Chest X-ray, AP view. Patient: 34 years old, sex M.
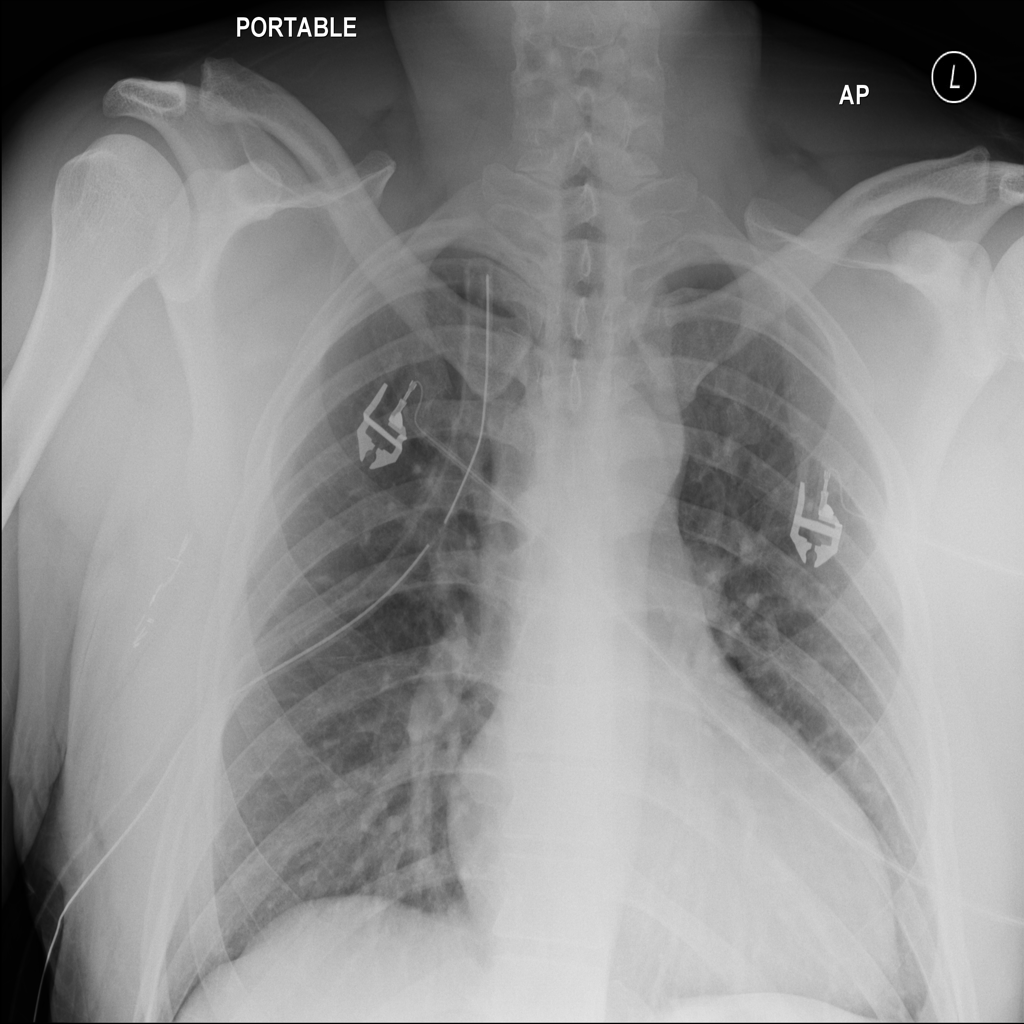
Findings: No Finding